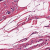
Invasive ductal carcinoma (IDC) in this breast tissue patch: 0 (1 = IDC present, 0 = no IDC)